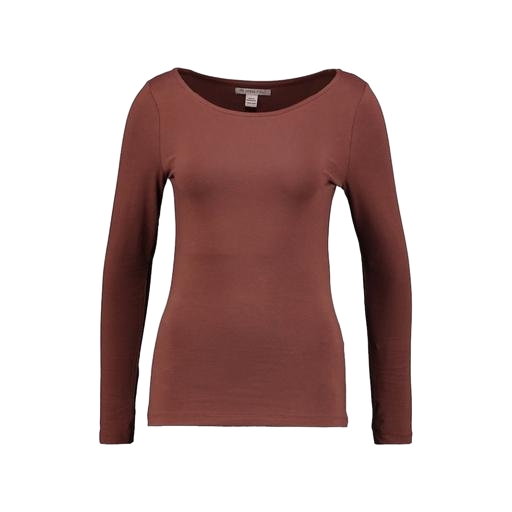
brown women's ribbed long sleeve jersey t-shirt, brown femme long-sleeve top, brown boat-neck jersey t-shirt, white background